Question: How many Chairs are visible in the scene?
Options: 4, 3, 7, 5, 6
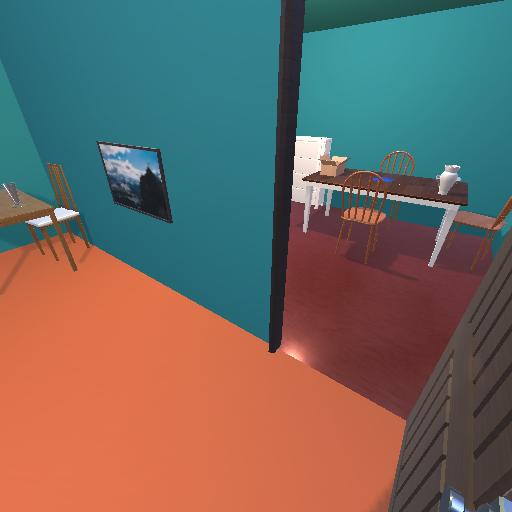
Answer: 4